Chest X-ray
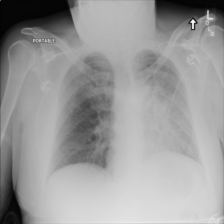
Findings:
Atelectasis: negative
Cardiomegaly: negative
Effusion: negative
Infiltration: negative
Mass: positive
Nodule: negative
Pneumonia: negative
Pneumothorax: negative
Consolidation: negative
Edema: negative
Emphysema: negative
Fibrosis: negative
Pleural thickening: negative
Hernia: negative